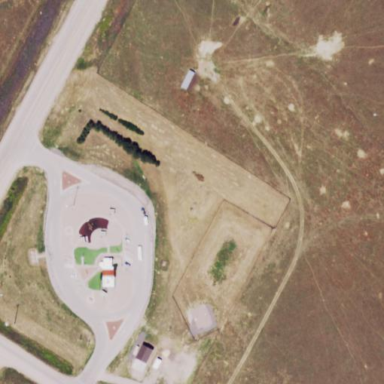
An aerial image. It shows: Rest area along the road.